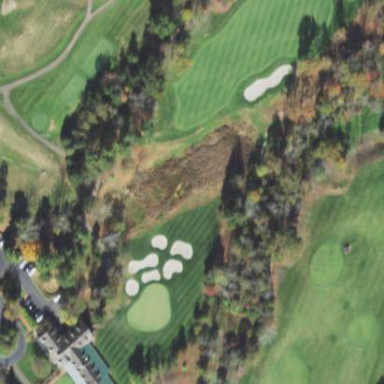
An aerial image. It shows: Picturesque scene of golf course with lateral water hazard.